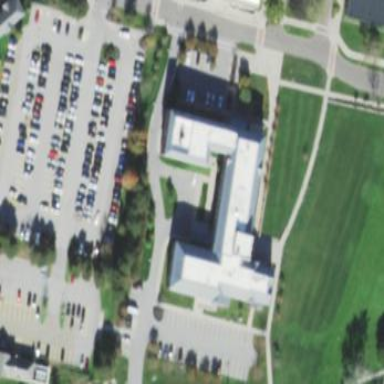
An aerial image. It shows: Office building belonging to university.